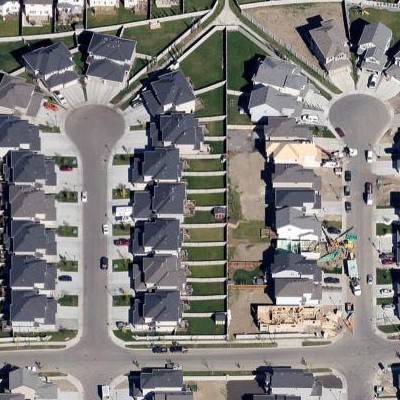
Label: Resident